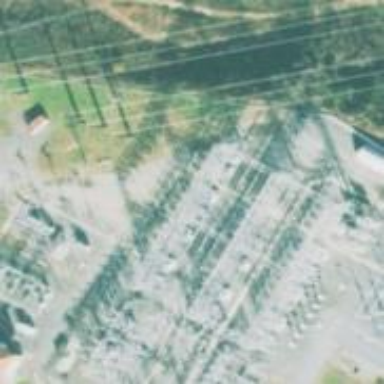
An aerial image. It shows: Switch used for power control.